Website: home-depot
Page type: customer-info-address
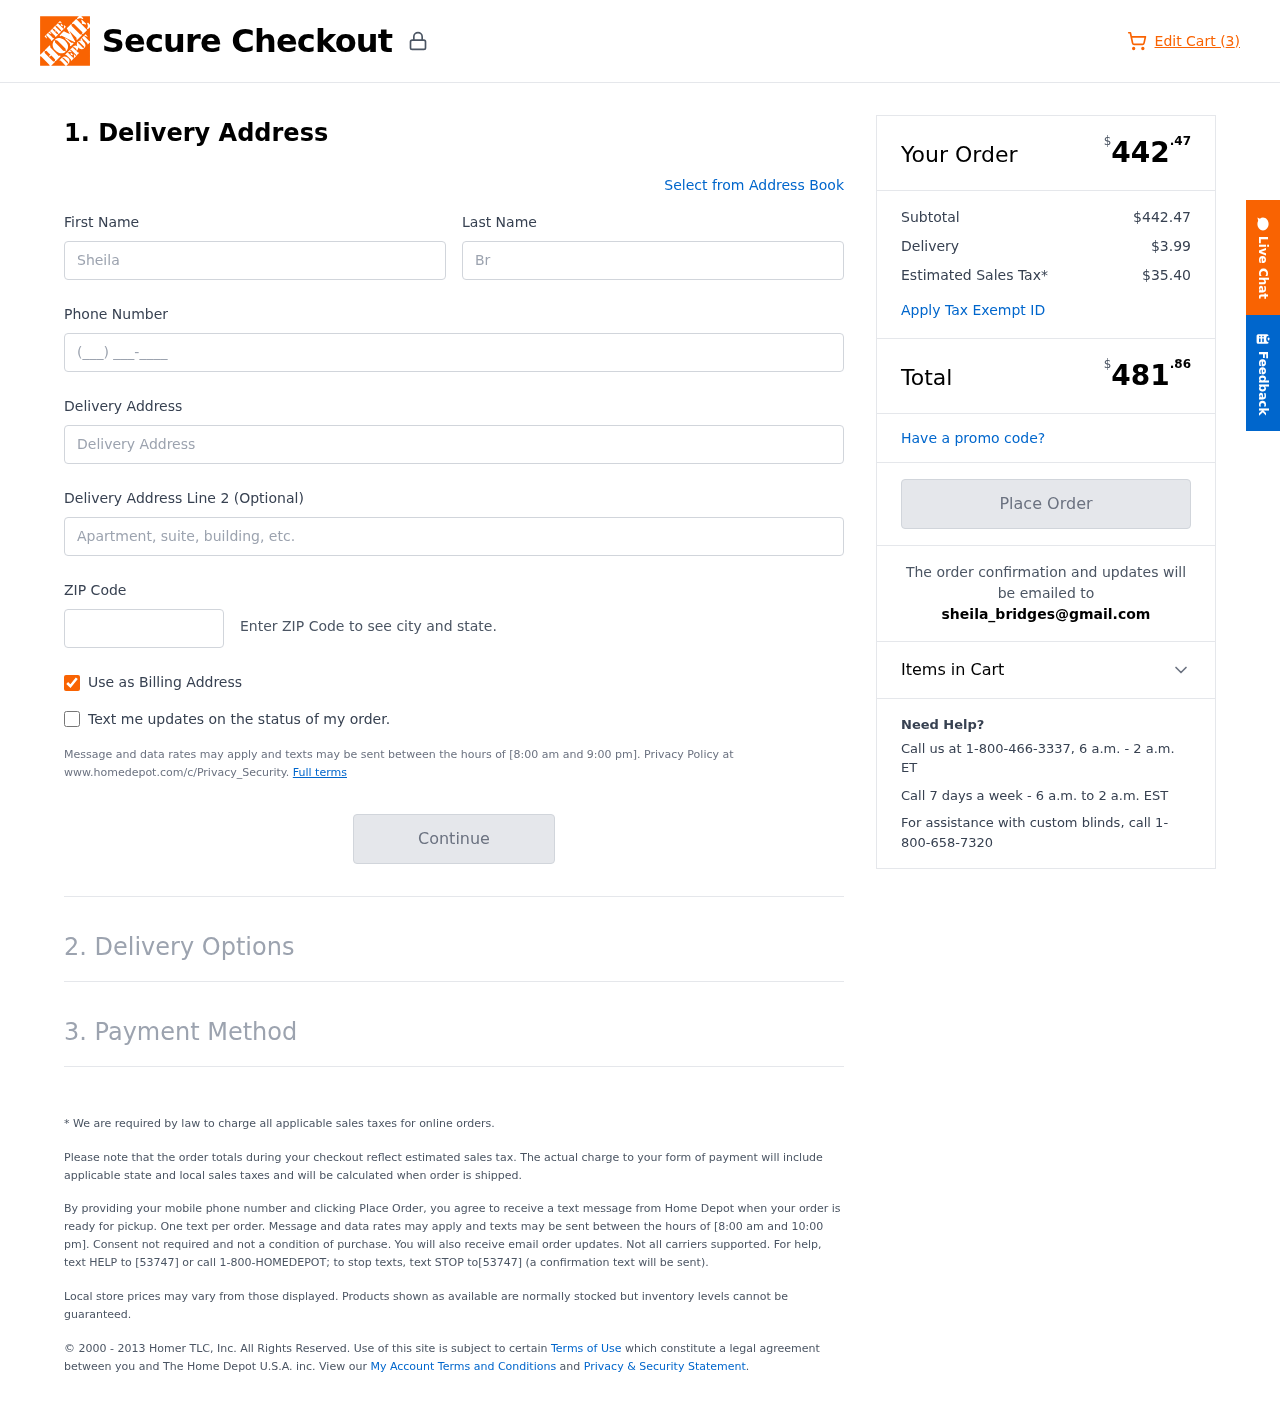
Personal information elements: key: PII_EMAIL
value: sheila_bridges@gmail.com
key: PII_FIRSTNAME
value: Sheila
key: PII_LASTNAME
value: Bridges
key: PII_PHONE
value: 8298682532
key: PII_POSTCODE
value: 37766
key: PII_STREET
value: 465 Benson Junction Apt. 710
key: PII_STREET2
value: Suite 243
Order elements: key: ORDER_NUM_ITEMS
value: Edit Cart (3)
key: ORDER_SUBTOTAL_HEADER
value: $442.47
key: ORDER_SUBTOTAL
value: $442.47
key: ORDER_SHIPPING_COST
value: $3.99
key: ORDER_TAX
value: $35.40
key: ORDER_TOTAL2
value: $481.86